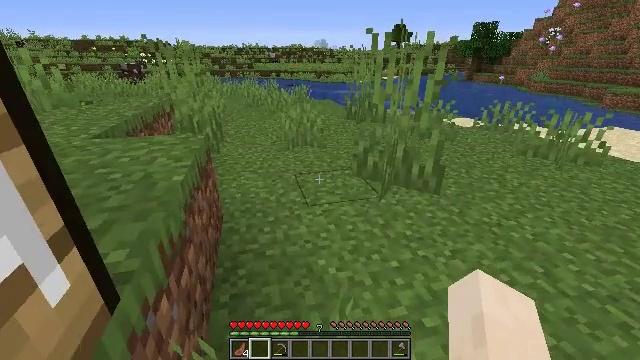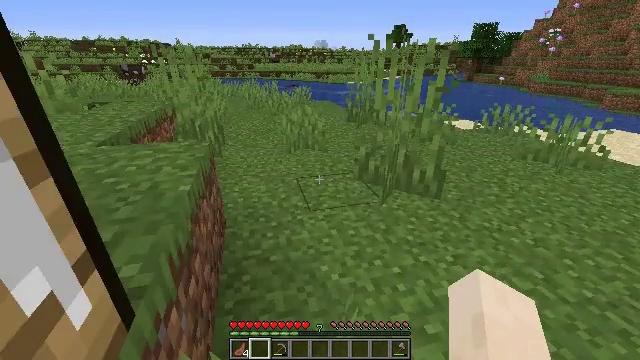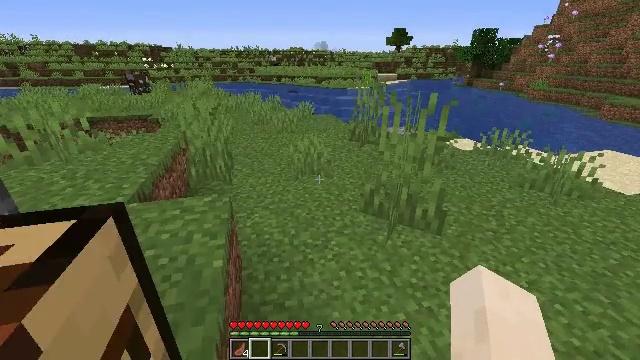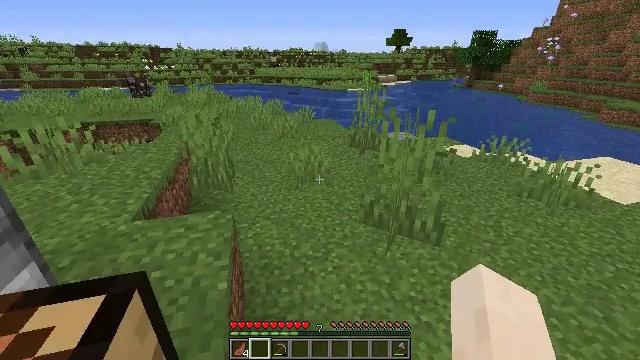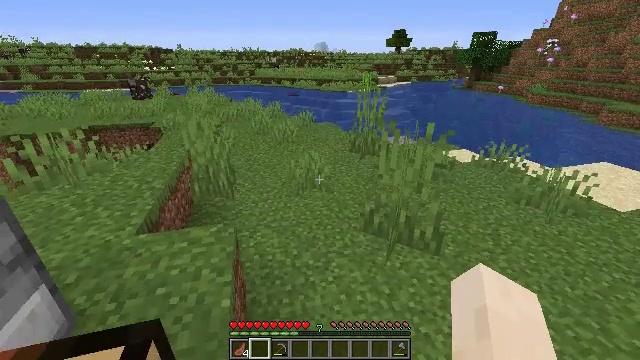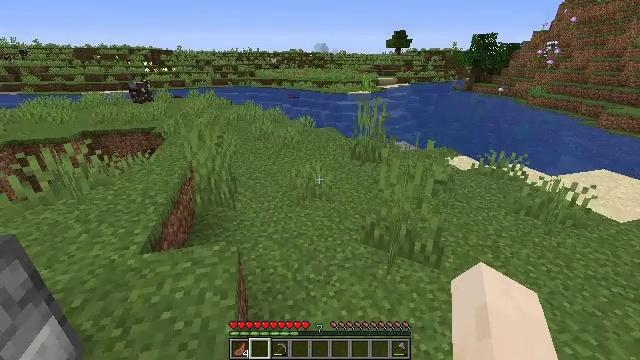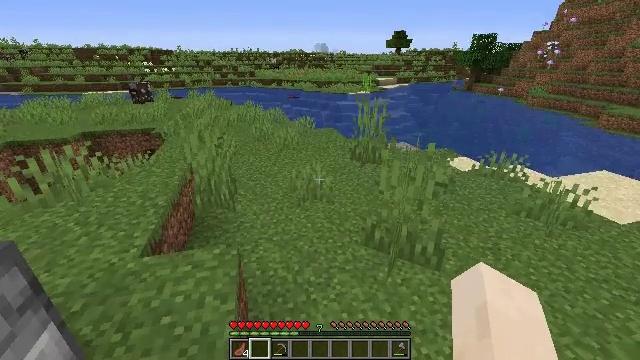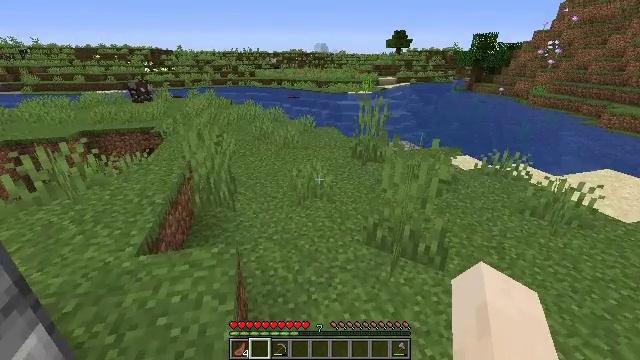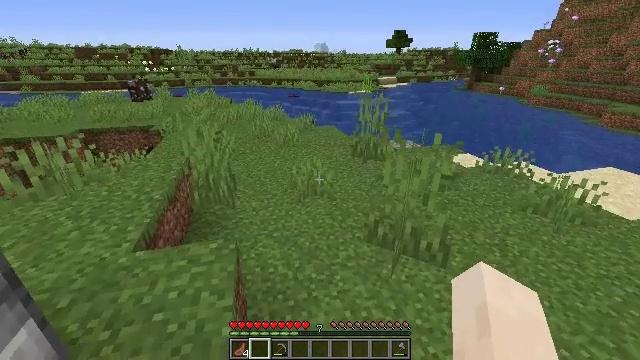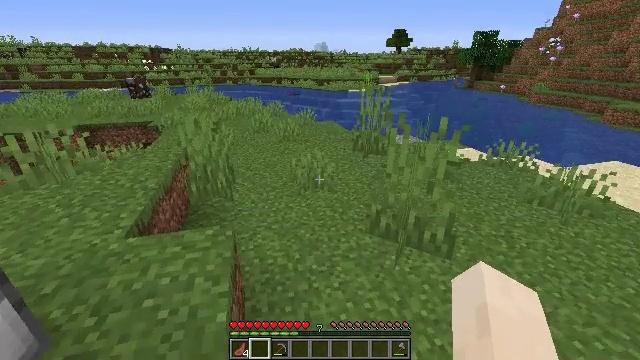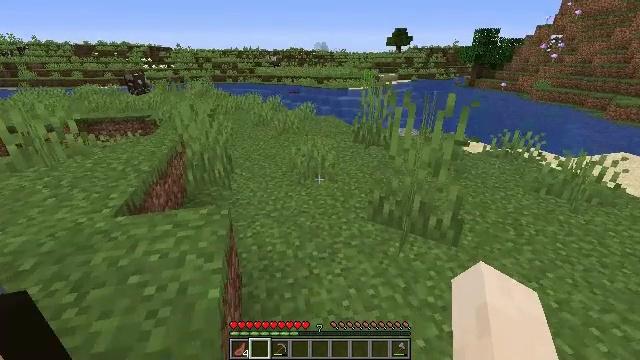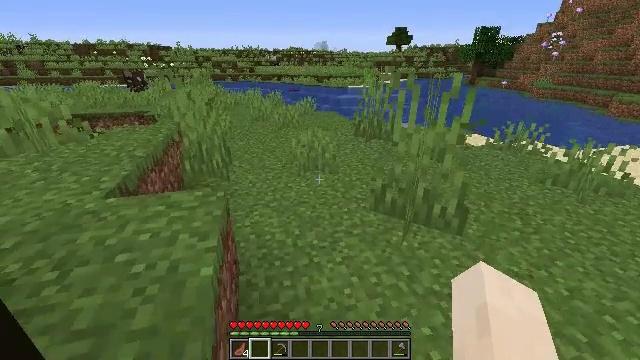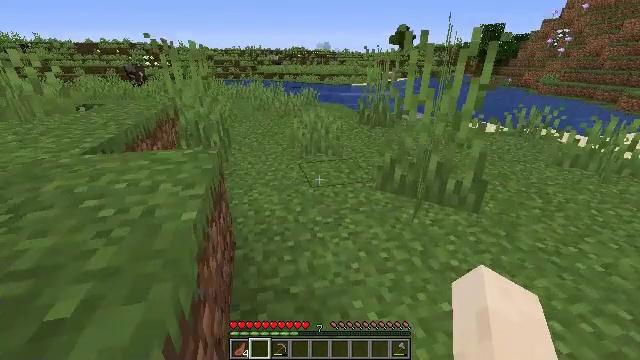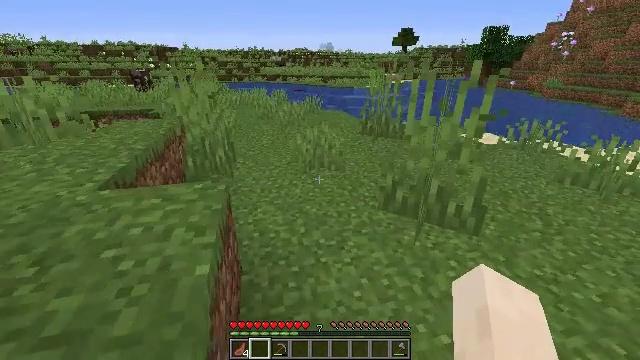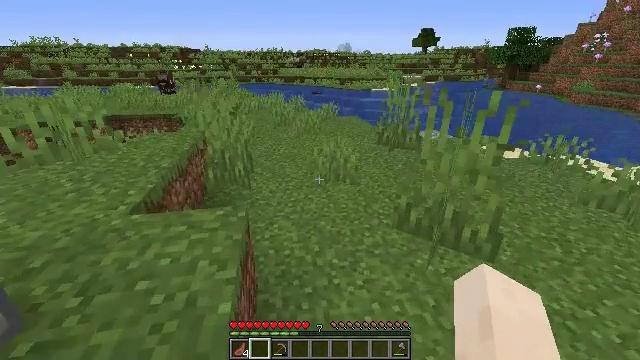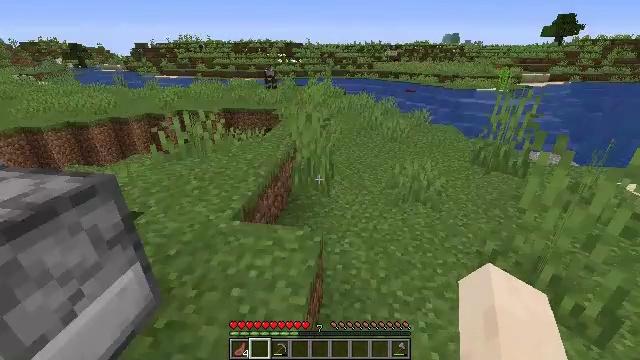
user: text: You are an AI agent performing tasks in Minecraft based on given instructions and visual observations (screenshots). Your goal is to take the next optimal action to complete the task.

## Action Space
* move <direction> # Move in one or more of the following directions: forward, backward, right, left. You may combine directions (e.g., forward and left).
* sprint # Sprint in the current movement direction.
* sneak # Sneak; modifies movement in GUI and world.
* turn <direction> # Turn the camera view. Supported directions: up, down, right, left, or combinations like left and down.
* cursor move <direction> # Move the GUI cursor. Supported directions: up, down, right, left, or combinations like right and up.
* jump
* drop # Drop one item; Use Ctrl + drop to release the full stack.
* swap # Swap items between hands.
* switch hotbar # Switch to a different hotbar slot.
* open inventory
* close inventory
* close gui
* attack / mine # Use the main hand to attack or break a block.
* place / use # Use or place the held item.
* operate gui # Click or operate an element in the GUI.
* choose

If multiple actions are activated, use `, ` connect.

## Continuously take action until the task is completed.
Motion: motion action
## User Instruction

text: Interact with the furnace to make smooth stone.
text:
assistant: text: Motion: move left, jump
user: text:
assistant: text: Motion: move left, jump
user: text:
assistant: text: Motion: move left, jump
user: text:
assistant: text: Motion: move left, jump
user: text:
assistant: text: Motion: move left
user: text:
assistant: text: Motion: move left
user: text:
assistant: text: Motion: move left
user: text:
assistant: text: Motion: move left
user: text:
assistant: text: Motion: move left, jump
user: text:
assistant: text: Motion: move left, jump
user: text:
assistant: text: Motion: move left, jump
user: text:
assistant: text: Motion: move left, jump
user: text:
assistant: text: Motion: move left, jump
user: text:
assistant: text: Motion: move left, turn left, jump
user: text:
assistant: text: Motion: move left, turn left and down, jump
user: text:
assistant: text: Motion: move left, turn left
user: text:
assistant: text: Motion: move left, turn left and down
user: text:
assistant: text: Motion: move left, turn left
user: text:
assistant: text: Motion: move left, turn left
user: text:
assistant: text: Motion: move left
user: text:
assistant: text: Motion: move left
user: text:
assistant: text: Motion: move left
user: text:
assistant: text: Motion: move left
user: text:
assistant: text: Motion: move left, turn left
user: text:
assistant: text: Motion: turn left
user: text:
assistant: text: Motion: turn left and down
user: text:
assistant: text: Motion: turn left and down
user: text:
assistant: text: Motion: move left, turn left
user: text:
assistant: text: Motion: move left
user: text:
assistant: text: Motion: move left